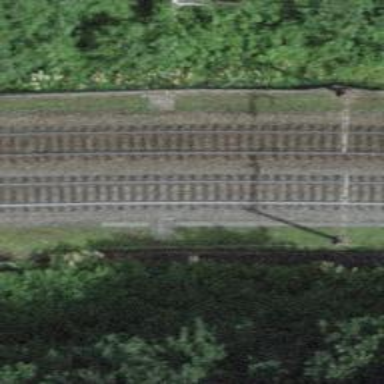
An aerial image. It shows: Railway track with contact line for electrification.